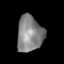
Tissue: lung
Cell type: Epithelial cells
Senescence score: 0.1916
Nuclear area (px): 898
Mean DAPI intensity: 133.954